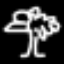
Label: palm tree